Field crop: maize
Growth stage: 2
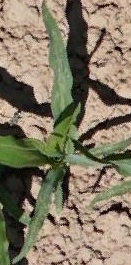
Species: maize